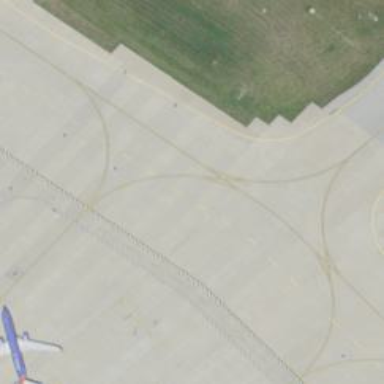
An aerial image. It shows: Image of taxiway at airport.